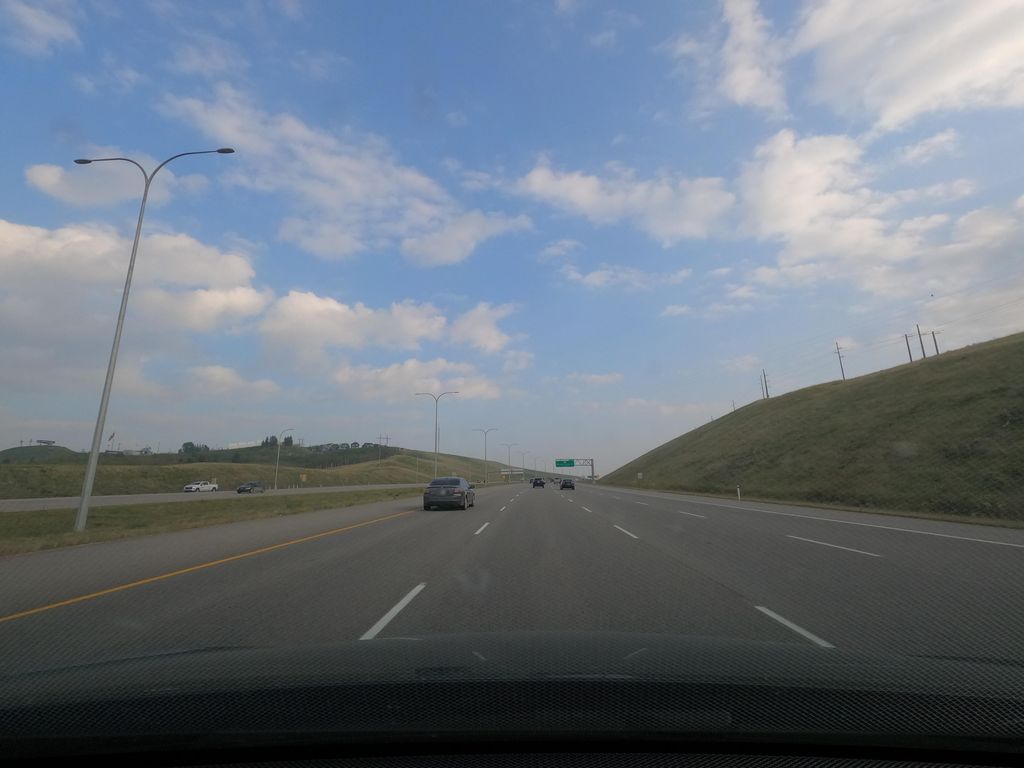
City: calgary